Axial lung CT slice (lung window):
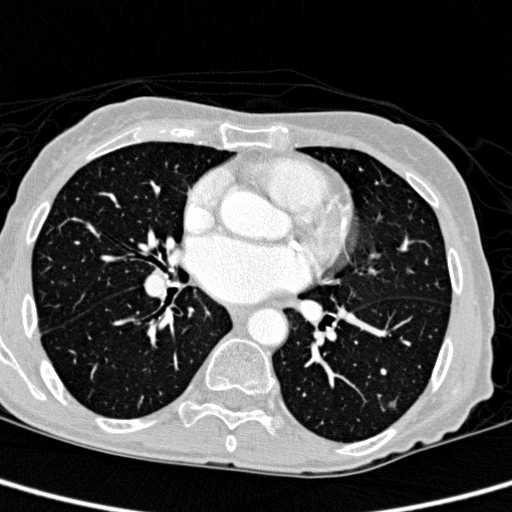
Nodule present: yes
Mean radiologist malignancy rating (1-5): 3